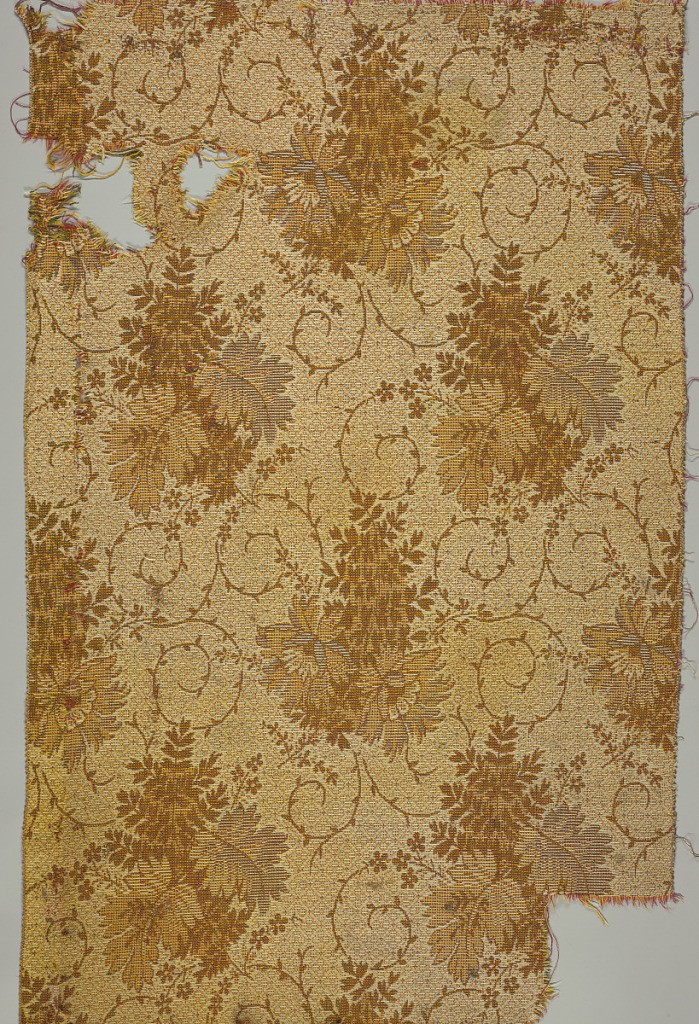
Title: Carpet fragment
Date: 1850–1900
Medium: wool Technique: double cloth
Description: Fragment in olive green, red, yellow and off-white patterned by a row of a motif of two large flowers with a bunch of leaves in alternate alignment with a row of a motif of two large leaves with a branch of smaller leaves, scrolling tendrils between the motifs with small flower sprigs. Subtle background patterning of a diamond lattice.